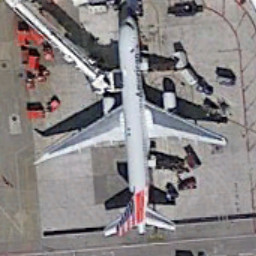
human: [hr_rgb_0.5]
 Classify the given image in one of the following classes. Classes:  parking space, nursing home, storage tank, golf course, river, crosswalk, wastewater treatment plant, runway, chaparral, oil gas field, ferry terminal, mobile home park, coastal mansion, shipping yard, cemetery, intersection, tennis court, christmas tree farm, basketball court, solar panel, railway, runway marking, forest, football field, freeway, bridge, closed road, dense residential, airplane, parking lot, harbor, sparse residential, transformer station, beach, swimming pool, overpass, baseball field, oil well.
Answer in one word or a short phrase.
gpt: airplane